Field crop: maize
Growth stage: 2
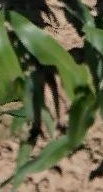
Species: maize